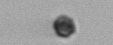
Label: nanoplankton_mix